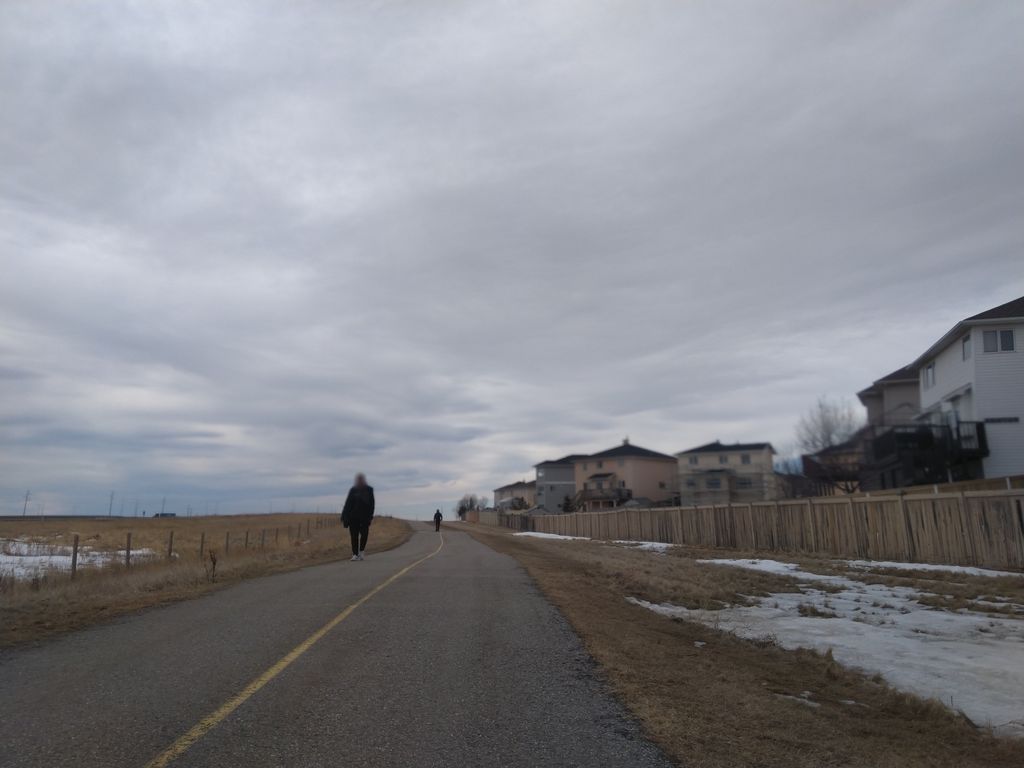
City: calgary